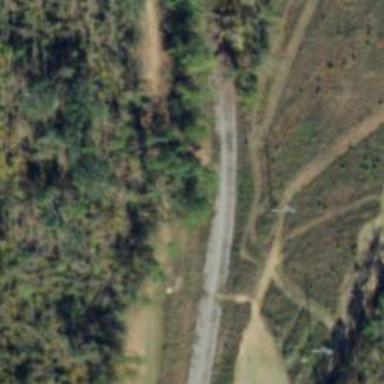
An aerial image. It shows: Disused railway spur line.